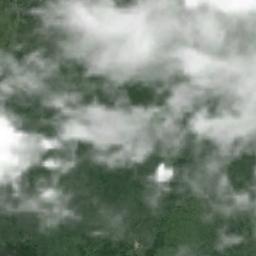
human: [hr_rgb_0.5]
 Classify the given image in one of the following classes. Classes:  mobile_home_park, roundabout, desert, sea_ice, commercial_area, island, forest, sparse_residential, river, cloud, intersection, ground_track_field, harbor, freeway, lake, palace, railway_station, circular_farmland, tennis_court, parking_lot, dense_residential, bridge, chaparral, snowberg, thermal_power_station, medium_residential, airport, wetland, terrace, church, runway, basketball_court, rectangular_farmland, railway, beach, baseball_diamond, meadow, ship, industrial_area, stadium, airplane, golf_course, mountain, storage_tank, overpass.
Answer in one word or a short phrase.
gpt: cloud